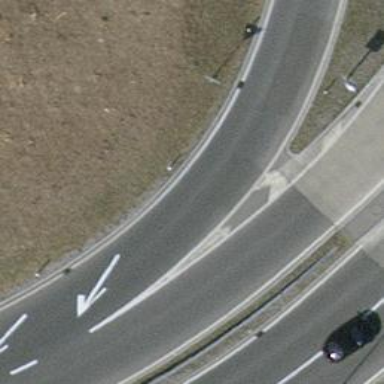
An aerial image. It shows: Road with "give way" sign.